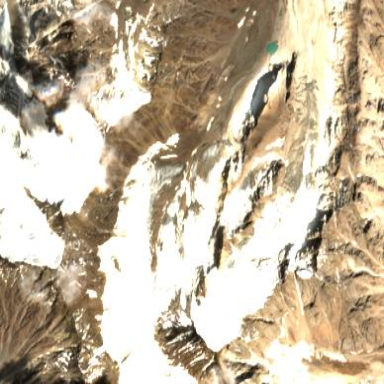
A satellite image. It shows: Majestic glacier in the distance.